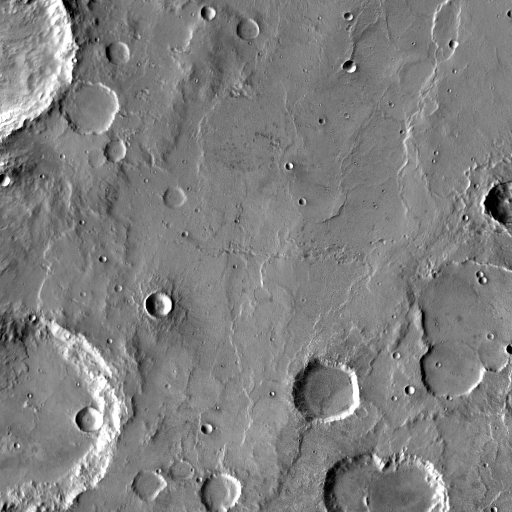
Crater classes present: Background, Other, Buried, Secondary